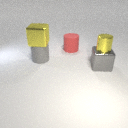
large yellow metal cube above large gray rubber cylinder